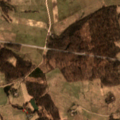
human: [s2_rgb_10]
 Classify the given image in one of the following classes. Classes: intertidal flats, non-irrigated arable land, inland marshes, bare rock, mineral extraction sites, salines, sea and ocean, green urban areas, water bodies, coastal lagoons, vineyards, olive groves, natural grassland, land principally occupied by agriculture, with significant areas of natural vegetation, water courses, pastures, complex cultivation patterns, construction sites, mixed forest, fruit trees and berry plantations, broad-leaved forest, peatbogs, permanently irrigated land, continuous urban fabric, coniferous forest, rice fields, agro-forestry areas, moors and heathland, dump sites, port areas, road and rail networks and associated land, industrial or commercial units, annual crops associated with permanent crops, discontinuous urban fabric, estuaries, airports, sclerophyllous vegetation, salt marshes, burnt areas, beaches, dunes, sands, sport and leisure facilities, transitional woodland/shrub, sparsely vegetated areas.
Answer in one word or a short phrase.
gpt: non-irrigated arable land, complex cultivation patterns, land principally occupied by agriculture, with significant areas of natural vegetation, broad-leaved forest